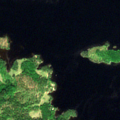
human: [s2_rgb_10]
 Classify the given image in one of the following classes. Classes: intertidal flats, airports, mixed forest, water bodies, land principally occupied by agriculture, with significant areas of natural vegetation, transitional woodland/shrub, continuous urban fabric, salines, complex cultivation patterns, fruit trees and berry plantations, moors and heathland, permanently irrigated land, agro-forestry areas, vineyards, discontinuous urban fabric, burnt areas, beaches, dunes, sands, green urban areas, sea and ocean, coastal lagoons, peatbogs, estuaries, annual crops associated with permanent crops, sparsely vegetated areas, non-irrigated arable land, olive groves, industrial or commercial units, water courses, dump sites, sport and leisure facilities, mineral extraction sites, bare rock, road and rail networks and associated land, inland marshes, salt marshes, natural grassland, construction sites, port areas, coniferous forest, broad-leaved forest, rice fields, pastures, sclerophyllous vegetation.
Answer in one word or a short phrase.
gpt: coniferous forest, mixed forest, water bodies